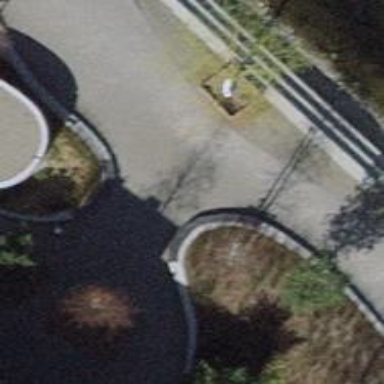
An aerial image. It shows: Black bench.